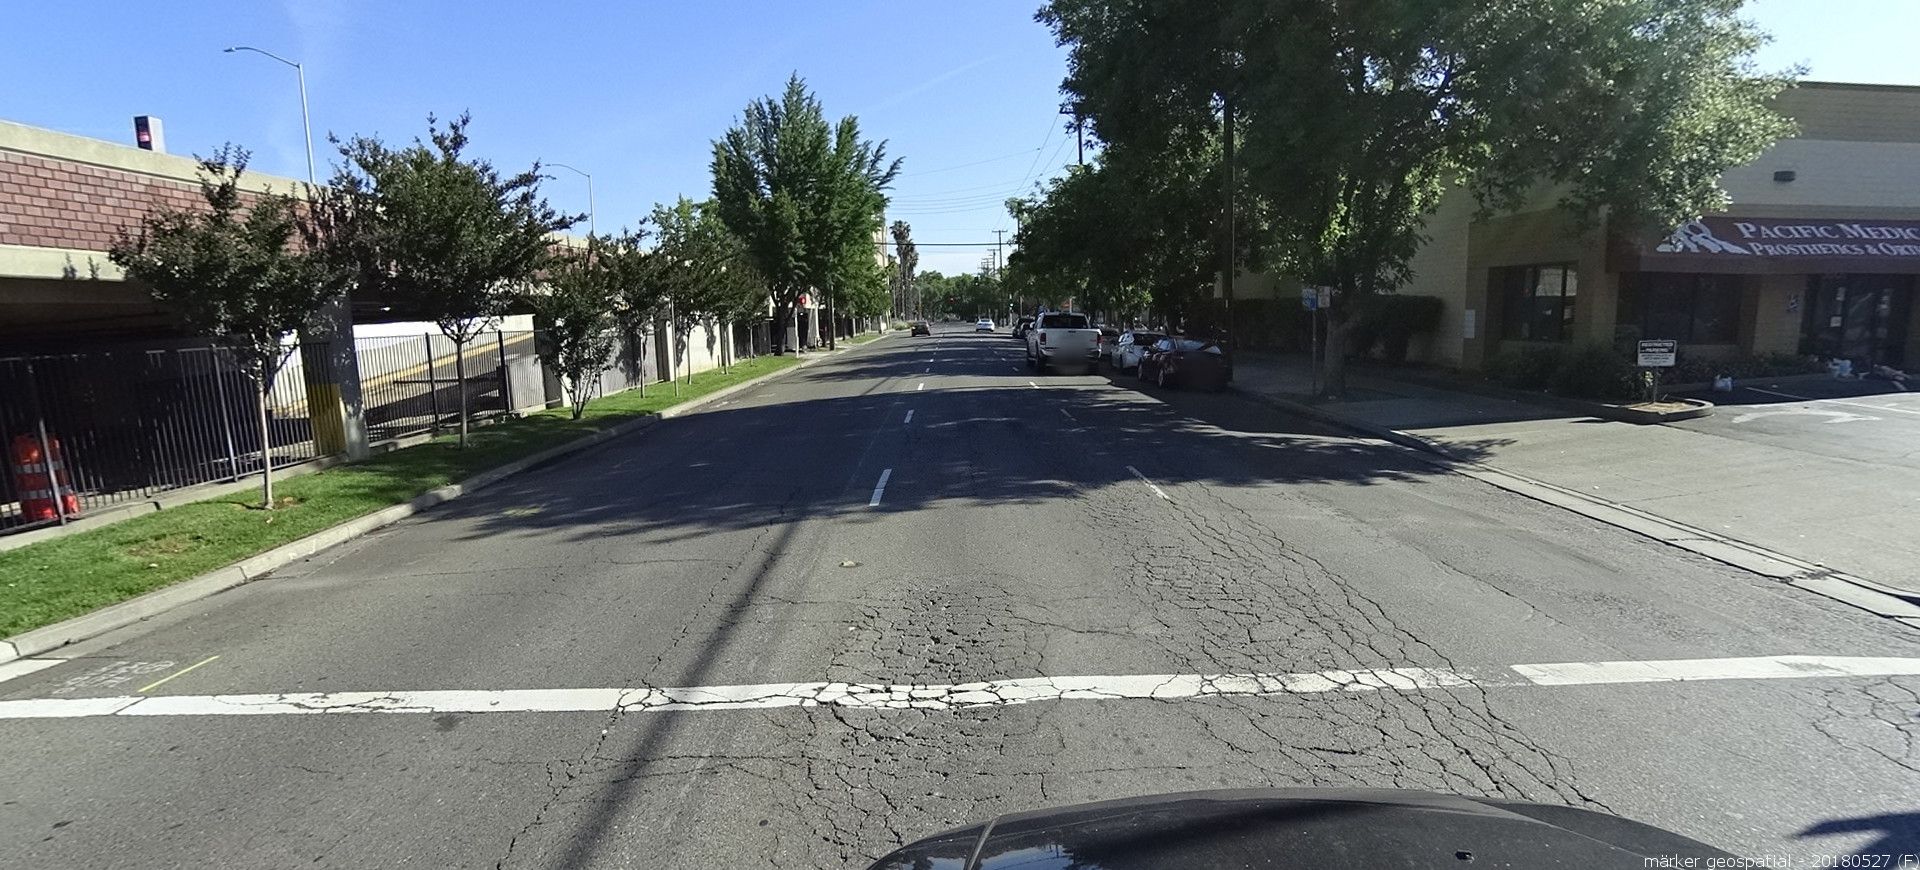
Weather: clear
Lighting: day
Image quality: good
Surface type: driving surface
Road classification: primary
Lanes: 3
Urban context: urban centre
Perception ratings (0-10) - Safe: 7.17, Lively: 6.23, Beautiful: 8.26, Boring: 1.68, Depressing: 4.37, Wealthy: 7.28